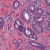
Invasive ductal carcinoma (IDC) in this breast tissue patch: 1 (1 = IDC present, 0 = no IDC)